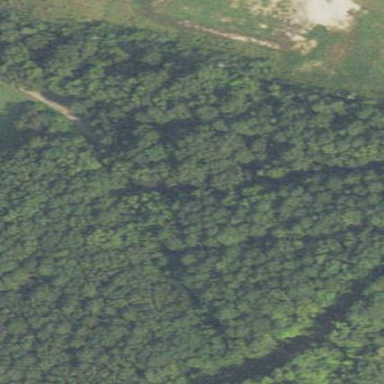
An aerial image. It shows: Beautiful woodland area.